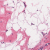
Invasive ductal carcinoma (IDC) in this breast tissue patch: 0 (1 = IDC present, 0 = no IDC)